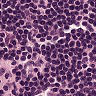
Metastatic tissue present: no